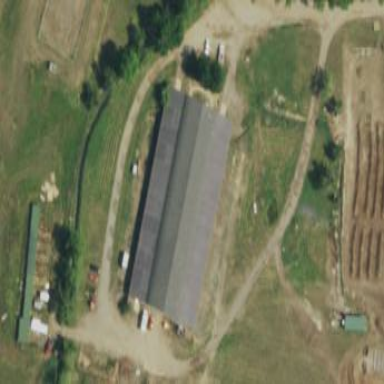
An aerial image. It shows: Stable.